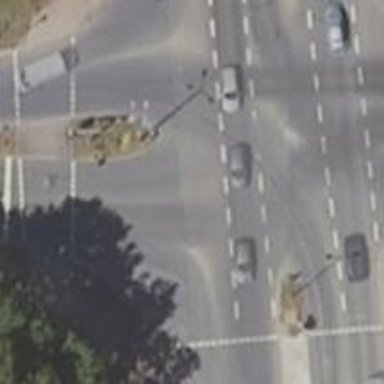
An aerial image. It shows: Road with traffic signals.